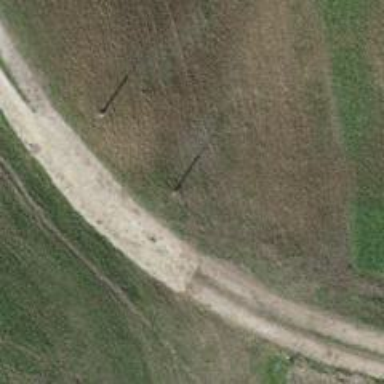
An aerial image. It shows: Track road with grade3 tracktype.